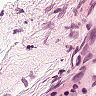
Metastatic tissue present: no